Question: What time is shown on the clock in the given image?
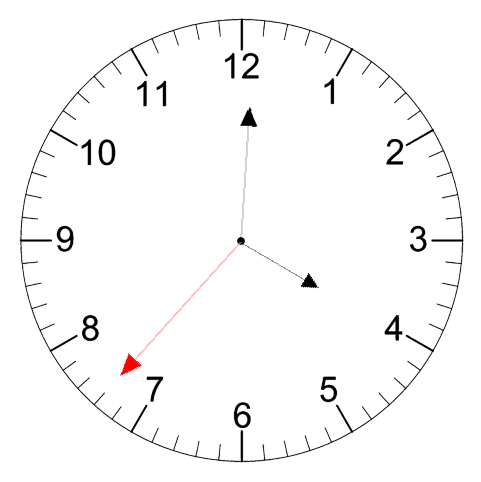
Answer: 04:00:37